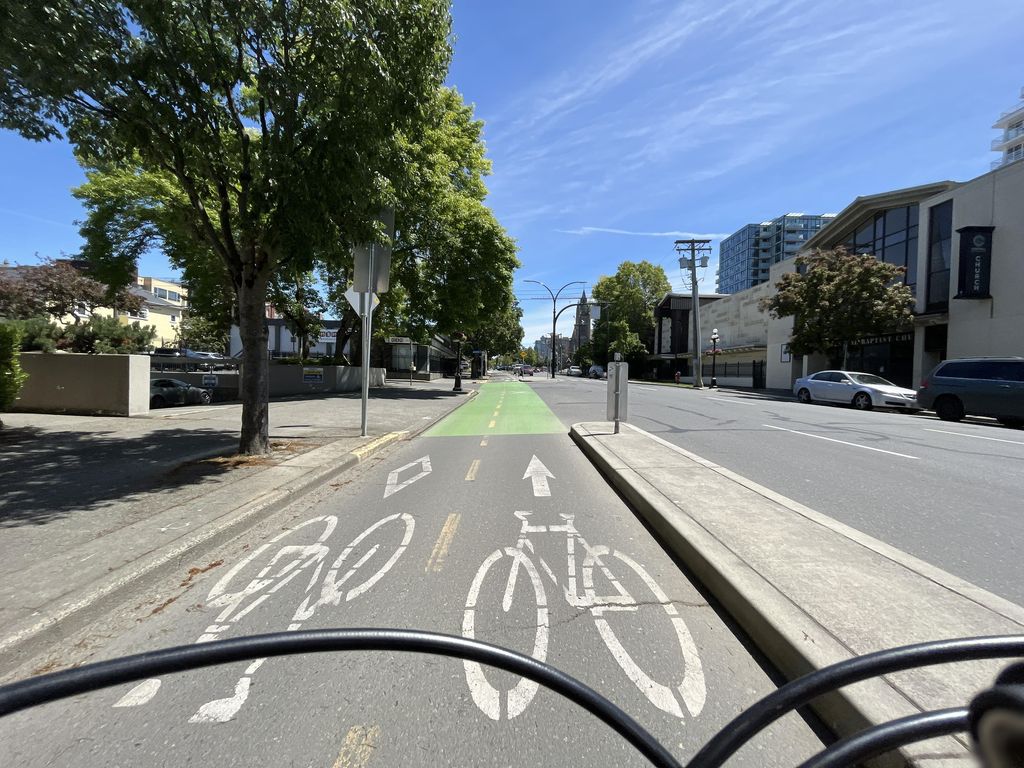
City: victoria